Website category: restaurant
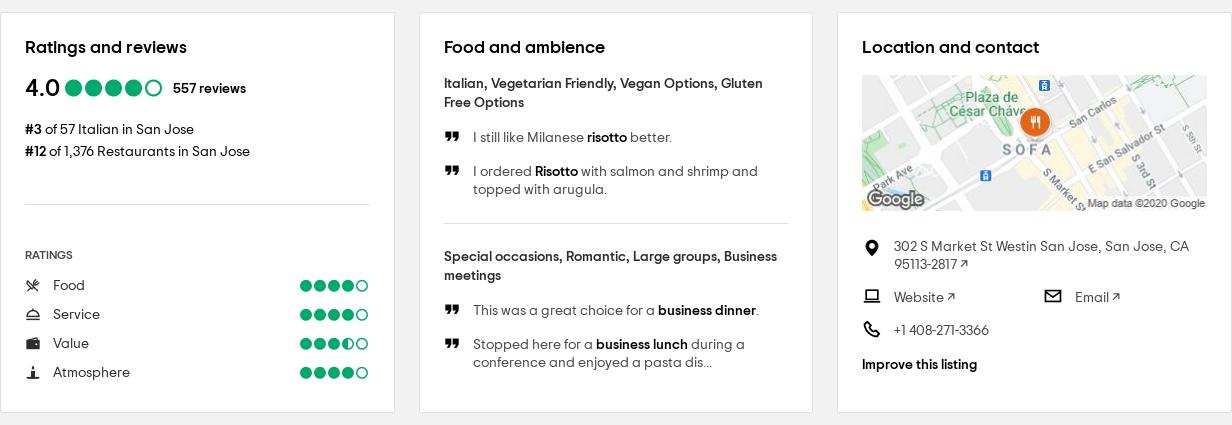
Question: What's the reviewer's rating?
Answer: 4.0

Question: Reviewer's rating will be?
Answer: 4.0

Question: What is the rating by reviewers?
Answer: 4.0

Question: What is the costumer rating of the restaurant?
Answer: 4.0

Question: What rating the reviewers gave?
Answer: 4.0

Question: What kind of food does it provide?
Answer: Italian, Vegetarian Friendly, Vegan Options, Gluten Free Options

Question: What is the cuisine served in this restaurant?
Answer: Italian, Vegetarian Friendly, Vegan Options, Gluten Free Options

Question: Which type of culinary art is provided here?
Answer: Italian, Vegetarian Friendly, Vegan Options, Gluten Free Options

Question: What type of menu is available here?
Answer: Italian, Vegetarian Friendly, Vegan Options, Gluten Free Options

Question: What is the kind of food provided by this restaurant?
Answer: Italian, Vegetarian Friendly, Vegan Options, Gluten Free Options

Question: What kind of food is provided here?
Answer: Italian, Vegetarian Friendly, Vegan Options, Gluten Free Options

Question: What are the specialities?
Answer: Italian, Vegetarian Friendly, Vegan Options, Gluten Free Options

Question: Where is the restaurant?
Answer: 302 S Market St Westin San Jose, San Jose, CA 95113-2817

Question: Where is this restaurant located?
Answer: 302 S Market St Westin San Jose, San Jose, CA 95113-2817

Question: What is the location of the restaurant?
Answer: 302 S Market St Westin San Jose, San Jose, CA 95113-2817

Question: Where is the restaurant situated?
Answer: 302 S Market St Westin San Jose, San Jose, CA 95113-2817

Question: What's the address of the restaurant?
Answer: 302 S Market St Westin San Jose, San Jose, CA 95113-2817

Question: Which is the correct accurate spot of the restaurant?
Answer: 302 S Market St Westin San Jose, San Jose, CA 95113-2817

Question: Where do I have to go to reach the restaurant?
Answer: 302 S Market St Westin San Jose, San Jose, CA 95113-2817

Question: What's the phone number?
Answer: +1 408-271-3366

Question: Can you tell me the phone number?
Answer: +1 408-271-3366

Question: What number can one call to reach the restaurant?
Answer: +1 408-271-3366

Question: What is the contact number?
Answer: +1 408-271-3366

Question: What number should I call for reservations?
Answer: +1 408-271-3366

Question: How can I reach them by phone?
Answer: +1 408-271-3366